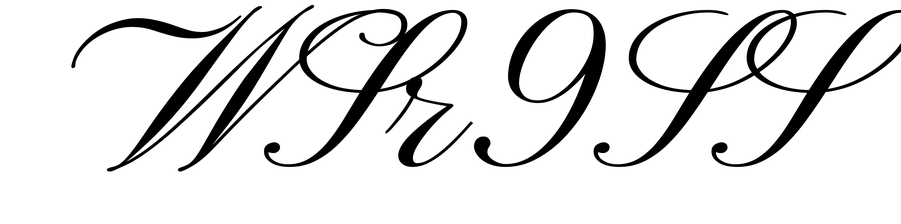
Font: PinyonScript-Regular